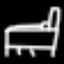
Label: bed